Interaction volume radius: 10 \u00c5
Interaction volume height: 10 \u00c5
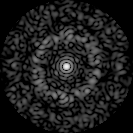
Disorder parameter: 0.7903